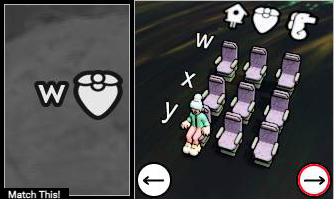
Task: seats
Answer: no